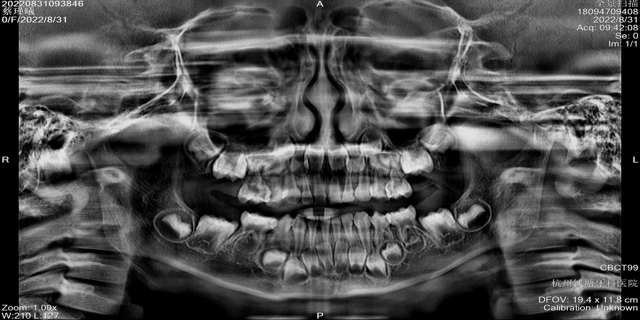
child